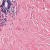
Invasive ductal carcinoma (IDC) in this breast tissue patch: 0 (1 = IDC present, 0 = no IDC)